Aerial crown-view tile of a tropical tree (Barro Colorado Island, Panama), acquired 20250715:
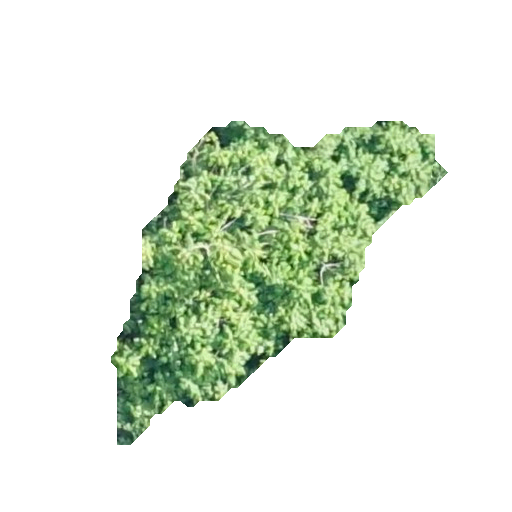
Species: Guarea guidonia
GBIF accepted scientific name: Guarea guidonia
Crown area: 85.88 m²